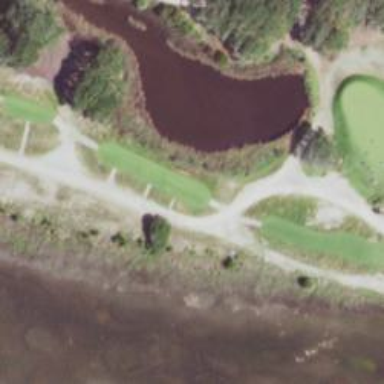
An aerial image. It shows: Path used for both walking and golf.